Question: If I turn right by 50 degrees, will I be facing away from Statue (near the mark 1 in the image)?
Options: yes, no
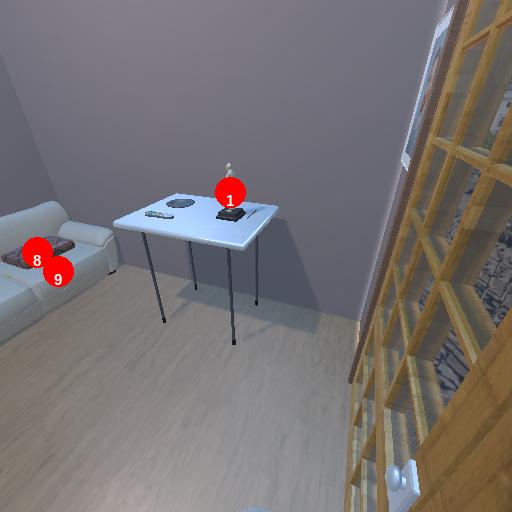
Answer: yes